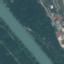
Land use / land cover: River